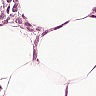
Metastatic tissue present: yes